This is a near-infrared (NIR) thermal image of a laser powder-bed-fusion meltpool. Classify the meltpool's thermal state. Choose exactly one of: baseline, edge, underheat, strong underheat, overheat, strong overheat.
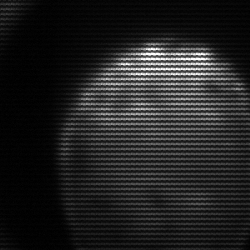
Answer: edge